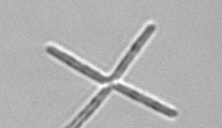
Label: Thalassionema